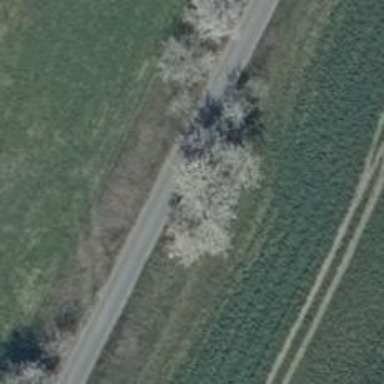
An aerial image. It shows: Deciduous broadleaved tree.